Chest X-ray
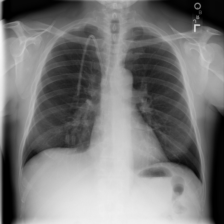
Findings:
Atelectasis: negative
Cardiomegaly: negative
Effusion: negative
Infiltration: negative
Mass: negative
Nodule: negative
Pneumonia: negative
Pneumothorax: negative
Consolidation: negative
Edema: negative
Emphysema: negative
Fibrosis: negative
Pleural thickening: negative
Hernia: negative